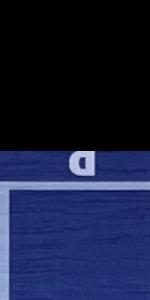
Label: Empty